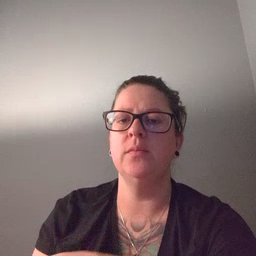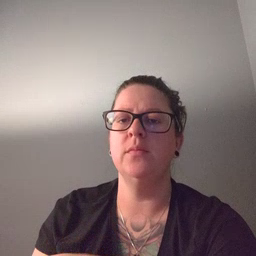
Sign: boat